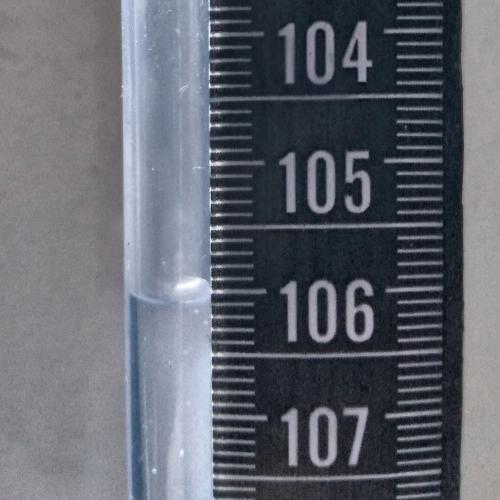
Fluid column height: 106.0 cm